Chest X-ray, PA view. Patient: 31 years old, sex M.
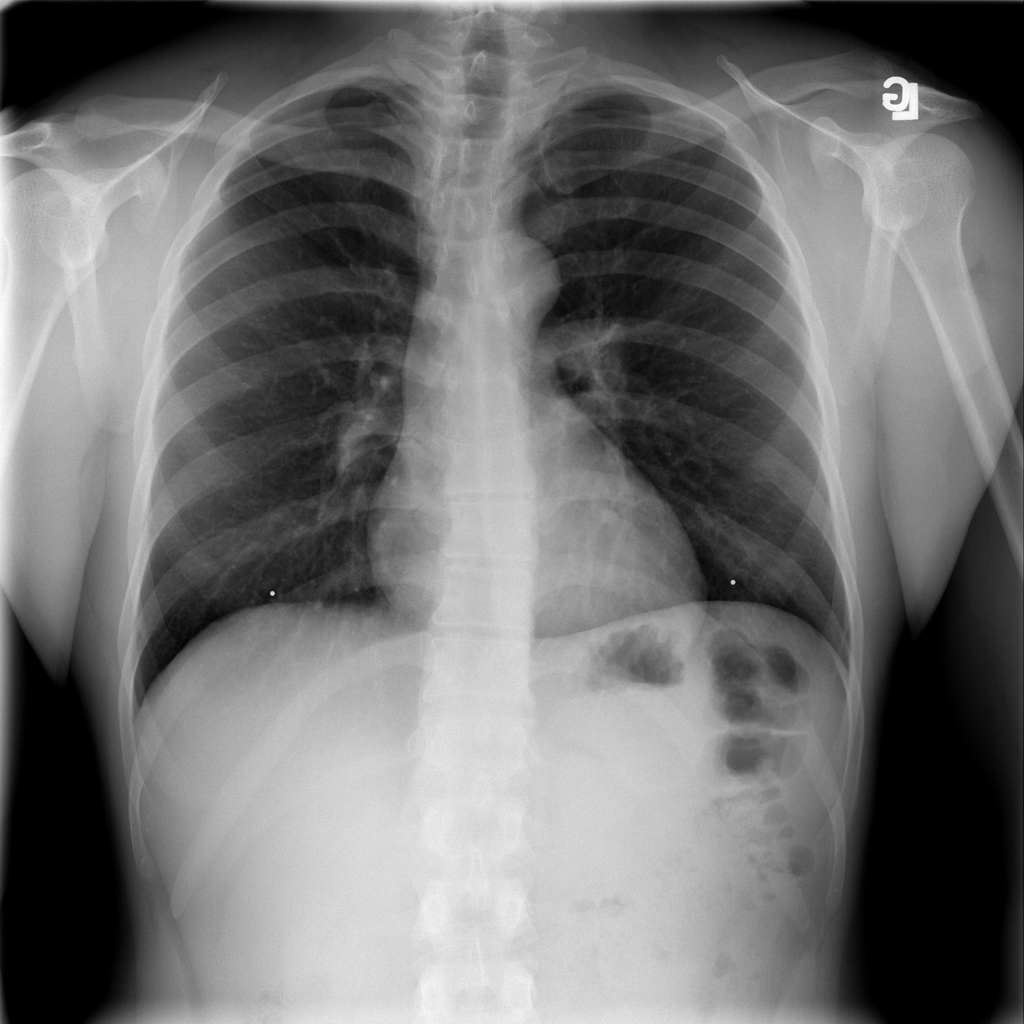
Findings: No Finding